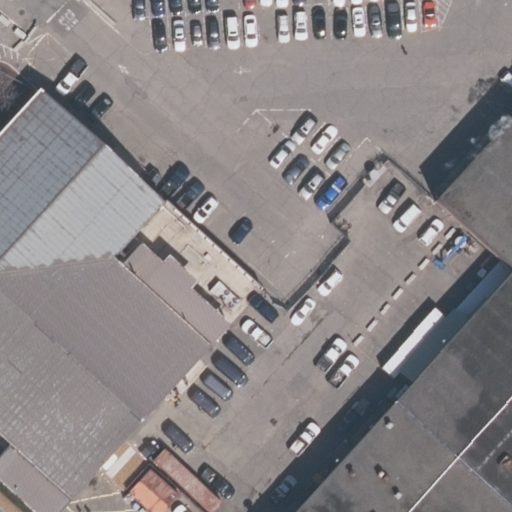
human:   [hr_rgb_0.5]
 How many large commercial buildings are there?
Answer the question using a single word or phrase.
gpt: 2

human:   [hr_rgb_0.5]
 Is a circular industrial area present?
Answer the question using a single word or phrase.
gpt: no

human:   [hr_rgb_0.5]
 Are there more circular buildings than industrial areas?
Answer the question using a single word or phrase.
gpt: no

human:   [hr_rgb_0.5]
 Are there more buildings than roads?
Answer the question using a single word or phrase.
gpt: yes

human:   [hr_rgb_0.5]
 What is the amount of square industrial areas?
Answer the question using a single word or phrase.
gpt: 0

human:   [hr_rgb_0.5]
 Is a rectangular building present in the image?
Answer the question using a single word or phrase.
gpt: yes

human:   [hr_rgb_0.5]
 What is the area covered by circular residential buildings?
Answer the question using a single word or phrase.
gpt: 0m2

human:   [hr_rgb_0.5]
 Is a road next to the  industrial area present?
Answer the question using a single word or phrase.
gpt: yes

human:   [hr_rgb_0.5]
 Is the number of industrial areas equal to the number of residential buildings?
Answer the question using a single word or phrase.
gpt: no

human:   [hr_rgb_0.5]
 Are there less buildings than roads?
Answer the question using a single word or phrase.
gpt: no

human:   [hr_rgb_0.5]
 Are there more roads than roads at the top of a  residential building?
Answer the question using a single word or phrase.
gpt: yes

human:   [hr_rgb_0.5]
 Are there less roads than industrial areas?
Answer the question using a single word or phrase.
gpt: no

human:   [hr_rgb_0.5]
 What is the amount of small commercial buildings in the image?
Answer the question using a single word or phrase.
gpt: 0

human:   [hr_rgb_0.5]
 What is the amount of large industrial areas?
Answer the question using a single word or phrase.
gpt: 1

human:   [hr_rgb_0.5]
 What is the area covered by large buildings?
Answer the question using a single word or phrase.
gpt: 3737m2

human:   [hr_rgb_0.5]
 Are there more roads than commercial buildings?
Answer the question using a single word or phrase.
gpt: no

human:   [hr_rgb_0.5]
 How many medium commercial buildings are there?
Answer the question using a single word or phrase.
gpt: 0

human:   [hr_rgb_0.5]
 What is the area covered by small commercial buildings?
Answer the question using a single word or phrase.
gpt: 0m2

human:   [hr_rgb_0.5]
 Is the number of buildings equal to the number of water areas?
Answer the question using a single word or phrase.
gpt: no

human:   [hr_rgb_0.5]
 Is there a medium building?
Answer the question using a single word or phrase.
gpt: no

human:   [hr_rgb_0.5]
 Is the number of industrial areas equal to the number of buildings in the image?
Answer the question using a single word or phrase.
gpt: no

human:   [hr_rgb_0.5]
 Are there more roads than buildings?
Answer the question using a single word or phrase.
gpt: no

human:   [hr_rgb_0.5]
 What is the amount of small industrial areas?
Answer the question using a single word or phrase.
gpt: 0

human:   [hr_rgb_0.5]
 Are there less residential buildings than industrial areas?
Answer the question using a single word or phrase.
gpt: yes

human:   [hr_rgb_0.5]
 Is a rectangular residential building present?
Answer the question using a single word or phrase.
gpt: no

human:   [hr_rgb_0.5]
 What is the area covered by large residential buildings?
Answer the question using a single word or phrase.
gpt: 0m2

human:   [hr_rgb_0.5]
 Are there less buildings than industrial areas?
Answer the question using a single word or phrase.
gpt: no

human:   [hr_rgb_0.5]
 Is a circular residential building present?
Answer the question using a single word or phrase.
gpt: no

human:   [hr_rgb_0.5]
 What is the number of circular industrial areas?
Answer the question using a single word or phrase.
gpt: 0

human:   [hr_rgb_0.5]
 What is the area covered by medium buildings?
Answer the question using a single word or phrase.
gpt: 0m2

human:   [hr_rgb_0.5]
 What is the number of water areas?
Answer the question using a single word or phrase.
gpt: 0

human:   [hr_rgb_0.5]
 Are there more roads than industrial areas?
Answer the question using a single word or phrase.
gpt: no

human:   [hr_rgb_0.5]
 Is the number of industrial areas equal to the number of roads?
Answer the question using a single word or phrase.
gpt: yes

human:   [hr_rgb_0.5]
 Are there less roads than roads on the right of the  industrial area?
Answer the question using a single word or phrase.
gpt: no

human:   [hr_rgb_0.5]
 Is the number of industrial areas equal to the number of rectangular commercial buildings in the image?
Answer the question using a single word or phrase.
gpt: yes

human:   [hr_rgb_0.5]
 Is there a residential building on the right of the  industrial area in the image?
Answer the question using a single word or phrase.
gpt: no